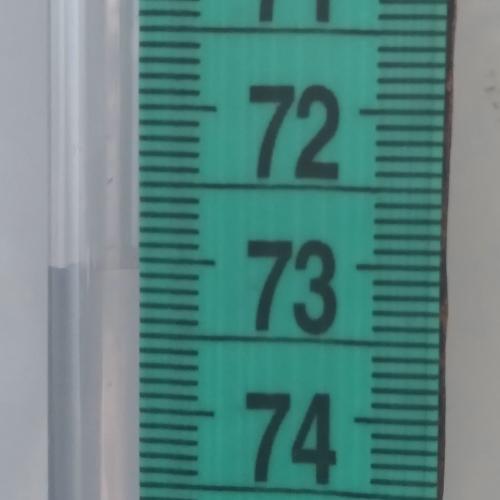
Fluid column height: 73.1 cm